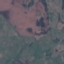
Land use / land cover: Pasture